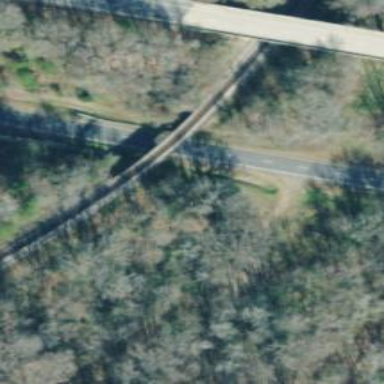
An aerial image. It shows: Railway bridge.